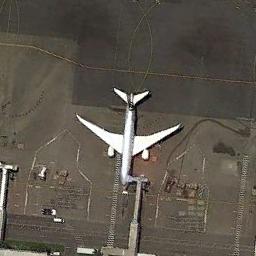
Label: airplane